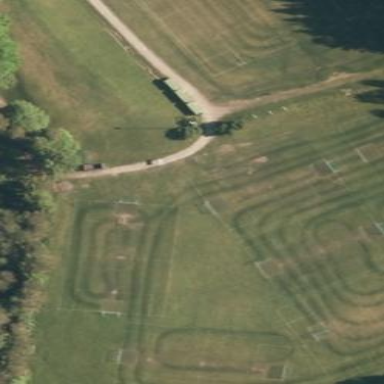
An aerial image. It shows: Soccer pitch for leisureland activities.